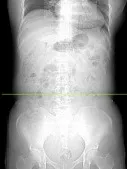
Abdominal CT scan. (A) Preoperative image of the inferior vena cava: The inferior vena cava was observed to be dilated, suggestive of smooth muscle leiomyoma.
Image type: radiology (x_ray)